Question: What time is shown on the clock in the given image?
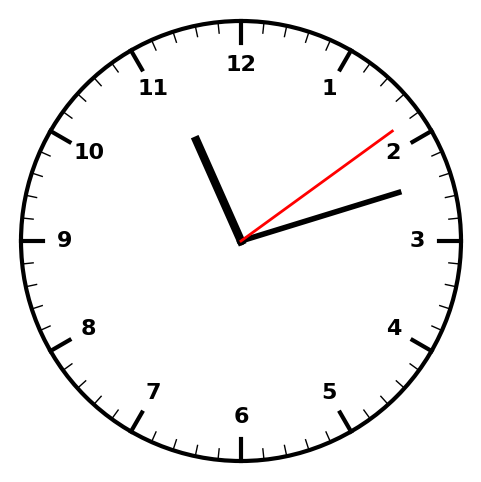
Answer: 11:12:09